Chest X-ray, PA view. Patient: 65 years old, sex F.
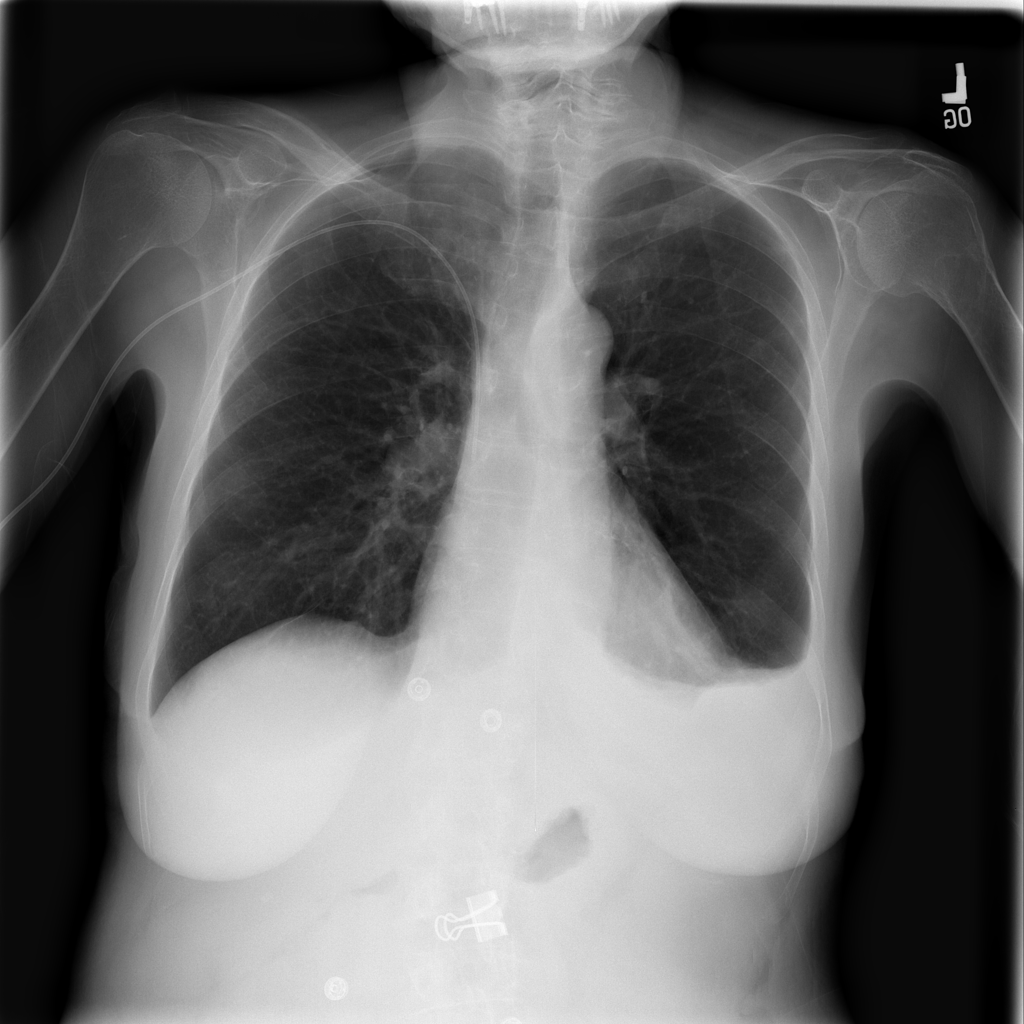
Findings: Effusion